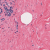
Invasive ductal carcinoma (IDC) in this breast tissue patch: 0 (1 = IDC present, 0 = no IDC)